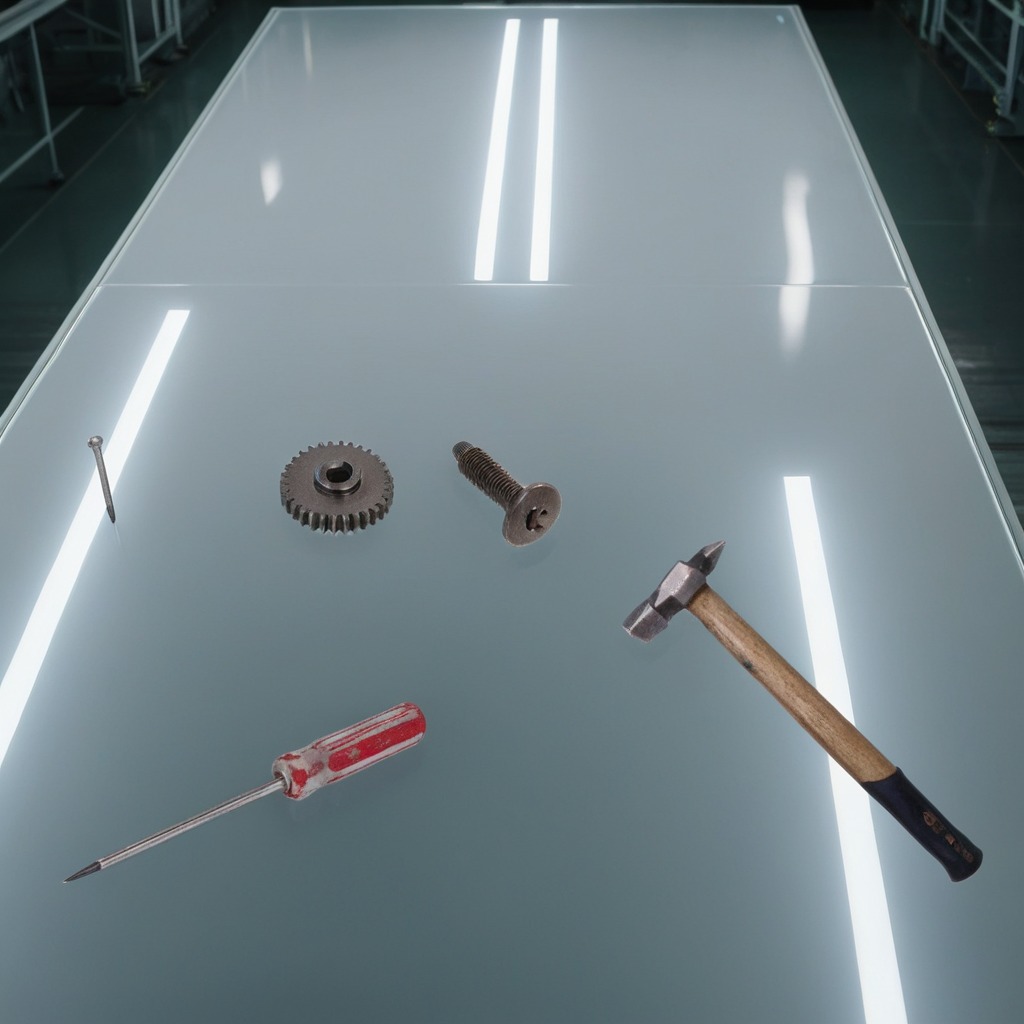
A gear with teeth, a screw, a hammer, an iron nail, and a screwdriver are lying on the table.